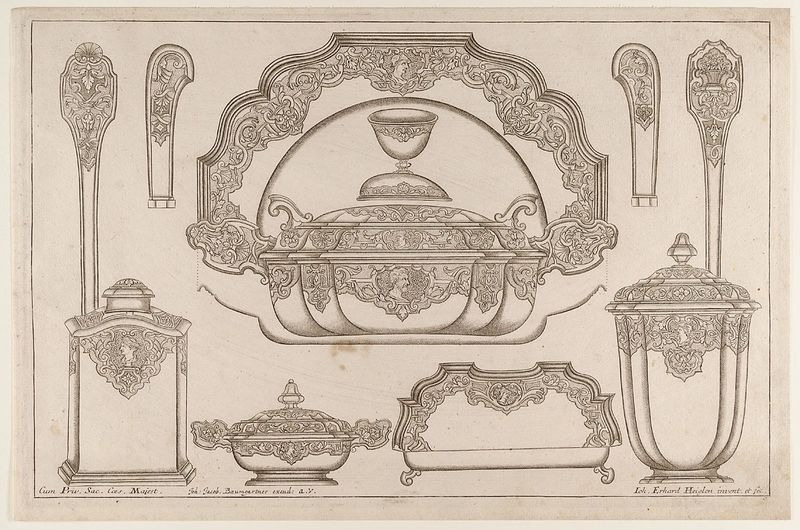
Titel: Serviceteile, Blatt 9 aus der Folge 'Gantz neüe Erfindungen unterschiedlicher Arten von Servicen denen der Goldschmieds-Kunst Zugethanen zu besonderem nutzen'
Künstler: Johann Erhard Heiglen
Standort: Hamburg
Institution: Museum für Kunst und Gewerbe Hamburg
Schlagwörter: profil, ornament, schale, schüssel, tablett, kelch, topf, papier, grafik, graphik, verzierung, fotografie, photographie, deckel, dose, geschirr, druckgraphik, druckgrafik, stich, griffe, laubwerk, blattwerk, kupferstich, groteske, deckelschale, punzierung, essgeschirr, bandelwerk, reproduktionen, berain, blumenornamente, druckerzeugnisse, behälter, essservice, ornamentstich, vorlageblätter, punzenstich, bstich